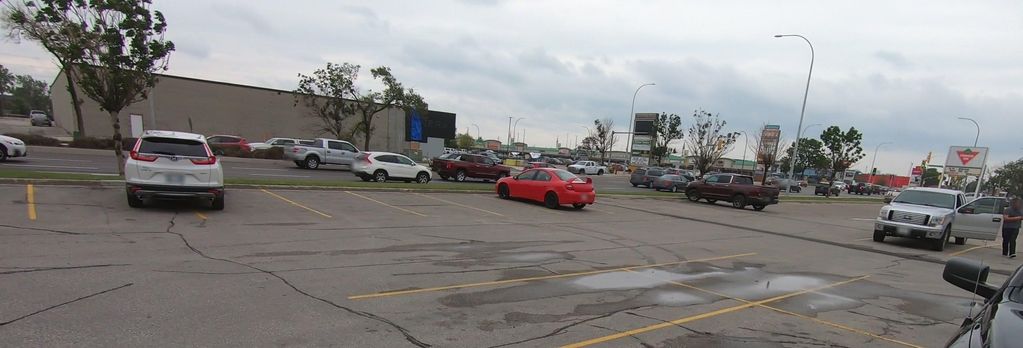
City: winnipeg